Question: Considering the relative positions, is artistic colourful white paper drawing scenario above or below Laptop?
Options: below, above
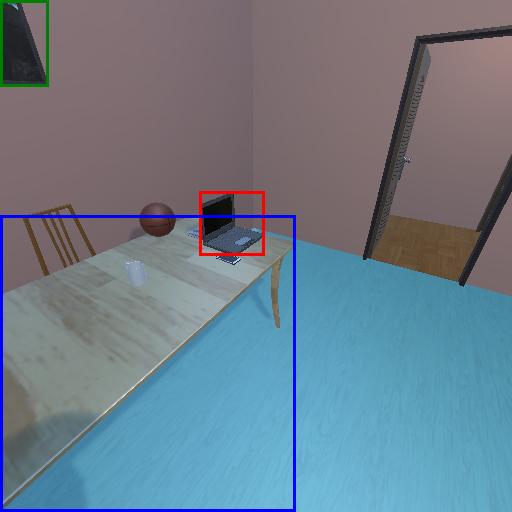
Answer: below